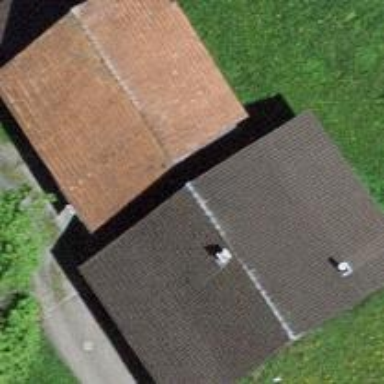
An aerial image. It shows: Residential building.